Breast ultrasound image
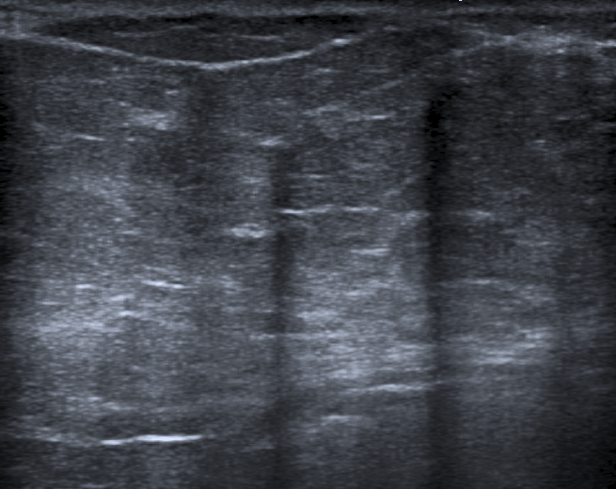
Diagnosis: normal